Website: apple
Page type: customer-info-address
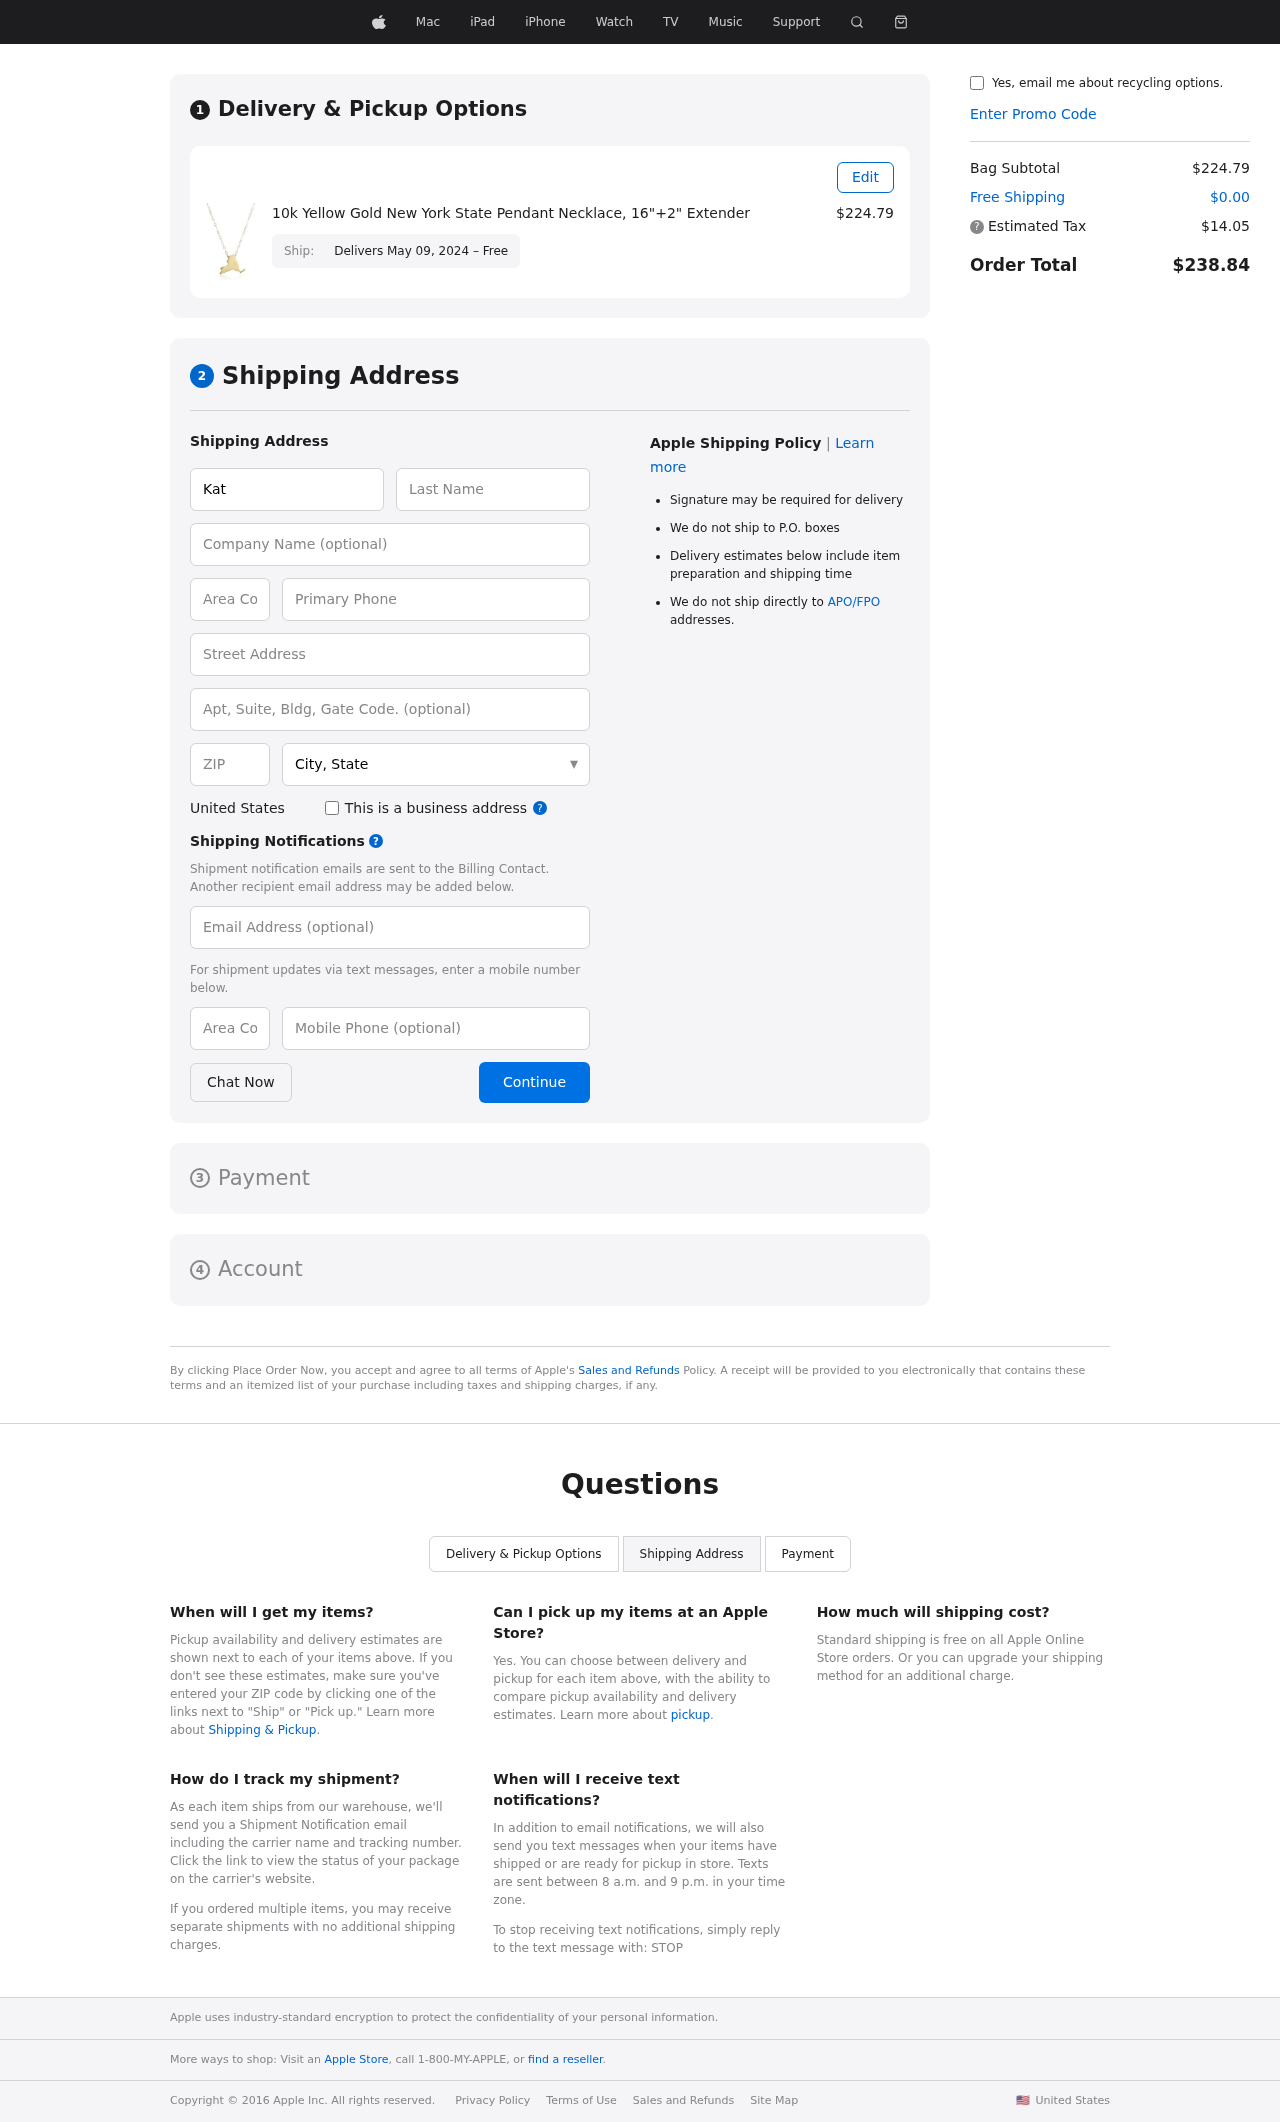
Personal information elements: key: PII_CITY_STATE
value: West Megan, GU
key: PII_COUNTRY
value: United States
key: PII_EMAIL
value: kathleen.mcclain@gmail.com
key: PII_FIRSTNAME
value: Kathleen
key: PII_LASTNAME
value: Mcclain
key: PII_PHONE
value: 6975171700
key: PII_PHONE_AREA
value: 697
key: PII_POSTCODE
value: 39431
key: PII_STREET
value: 7261 Vincent Skyway
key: PII_STREET2
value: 0860 Wilson Tunnel
Product elements: key: PRODUCT1_NAME
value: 10k Yellow Gold New York State Pendant Necklace, 16"+2" Extender
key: PRODUCT1_PRICE
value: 224.79
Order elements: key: ORDER_DELIVERY_DATE
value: Delivers May 09, 2024 – Free
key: ORDER_SUBTOTAL
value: $224.79
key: ORDER_SHIPPING_COST
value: $0.00
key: ORDER_TAX
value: $14.05
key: ORDER_TOTAL
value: $238.84